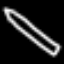
Label: pencil